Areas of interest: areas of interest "Hotel"
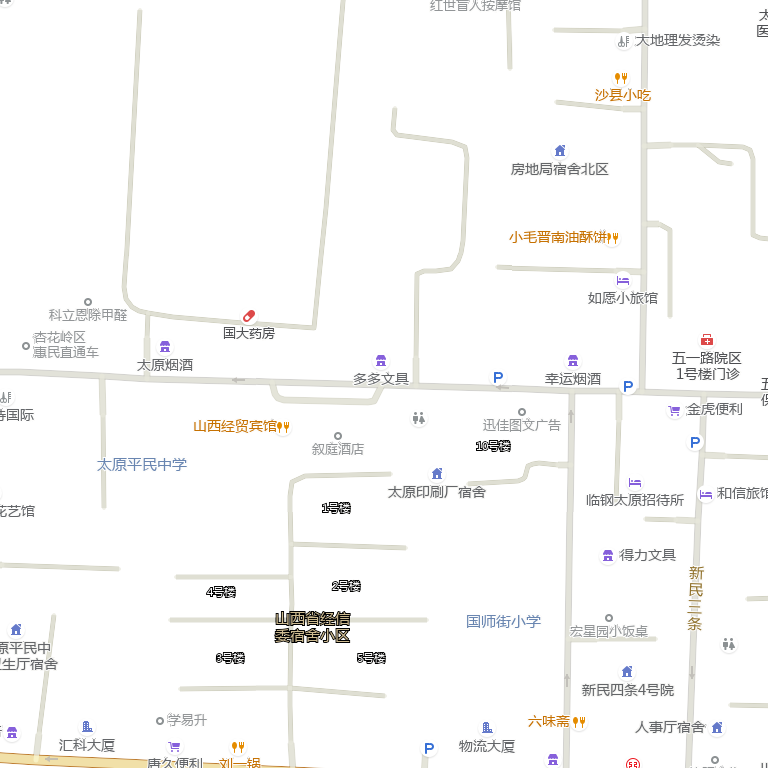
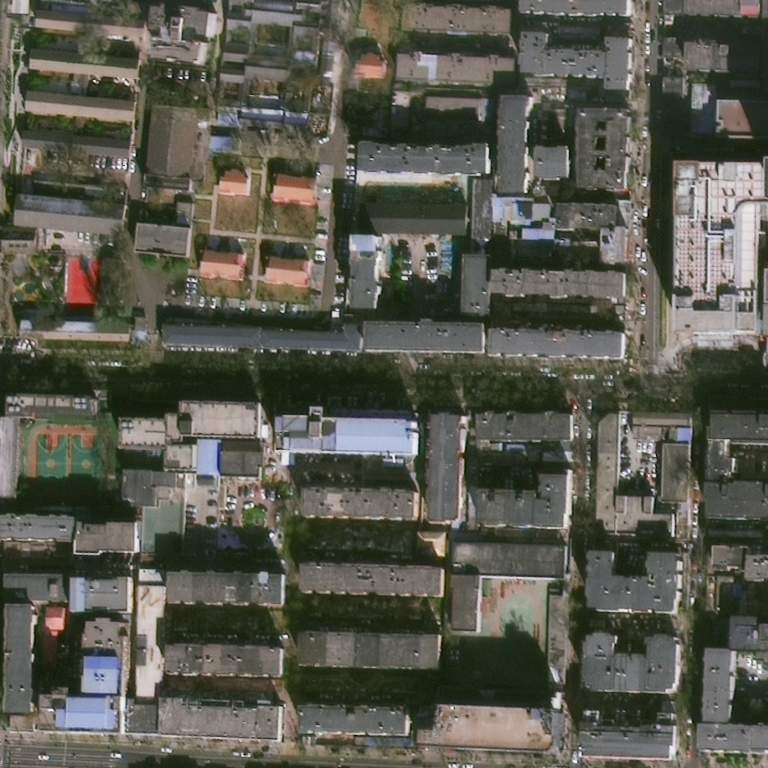